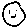
Label: smiley face